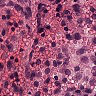
Metastatic tissue present: no